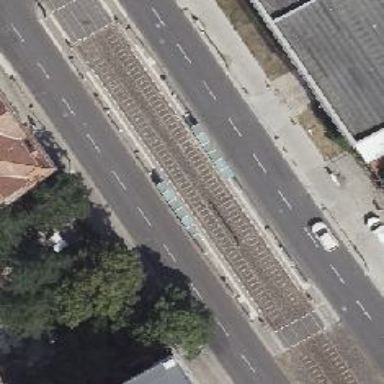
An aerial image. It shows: Secondary road with asphalt surface and lane markings. It features cycle track on the right side. The road is dual carriageway.